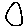
Label: circle